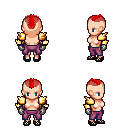
a pixel art fantasy rpg character, female body template, human, light skin, gold arm armor, magenta pants, red short mohawk hairstyle, metal gloves, ghillies, four views (front, back, left, right), 2x2 character sprite sheet, small pixel art, hard edges, no anti-aliasing